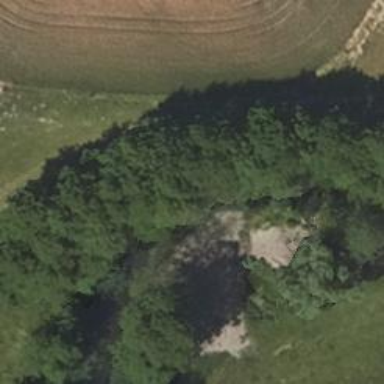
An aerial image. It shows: Row of deciduous broadleaved trees.